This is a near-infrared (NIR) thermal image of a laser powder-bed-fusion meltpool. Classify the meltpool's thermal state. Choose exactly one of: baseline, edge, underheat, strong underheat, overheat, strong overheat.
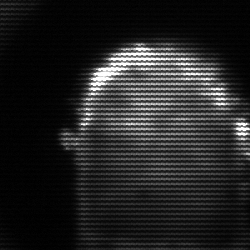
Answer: baseline